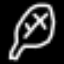
Label: leaf